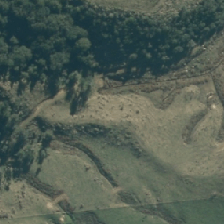
Land cover: broadleaved_indigenous_hardwood